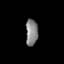
Tissue: skin
Cell type: Epithelial cells
Senescence score: 0.8966
Nuclear area (px): 316
Mean DAPI intensity: 131.595